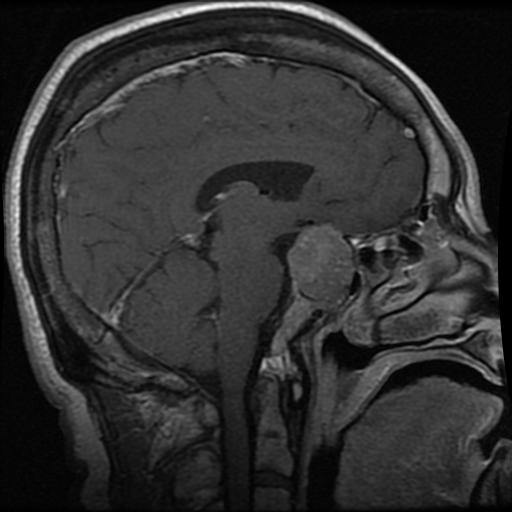
Label: pituitary